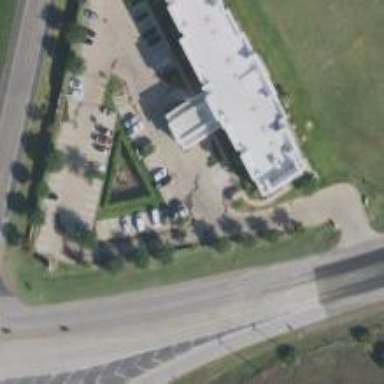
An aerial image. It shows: Parking space is available.